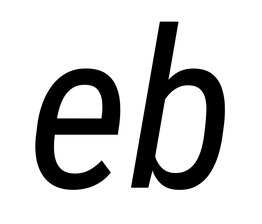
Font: Roboto-Italic_Condensed_Italic